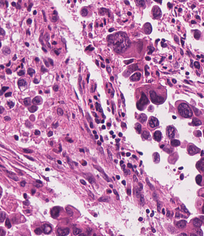
Tumor epithelial tissue: yes
Tumor-associated stroma tissue: yes
Normal tissue: no